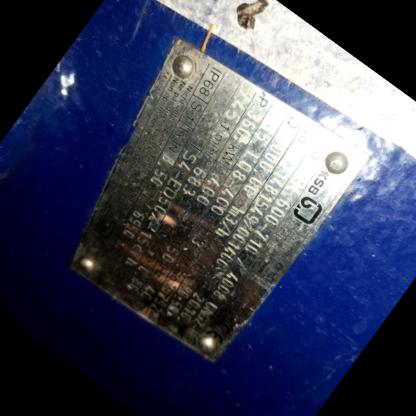
Klasa: tabliczka-znamionowa